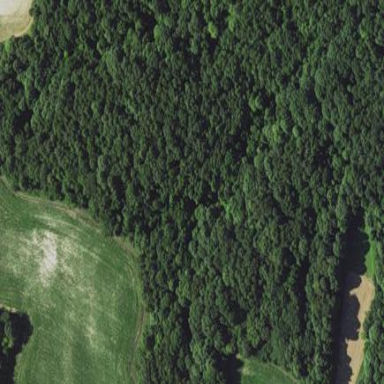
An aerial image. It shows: Beautiful woodland area.